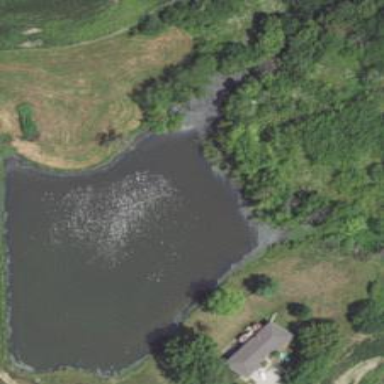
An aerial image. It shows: Serene pond surrounded by nature.